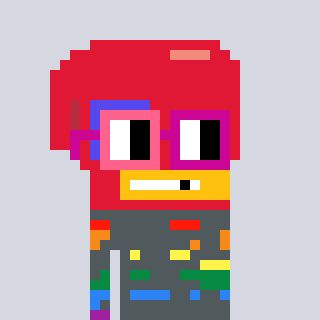
a pixel art character with square pink and red glasses, a boxing glove-shaped head and a grayscale-colored body on a cool background